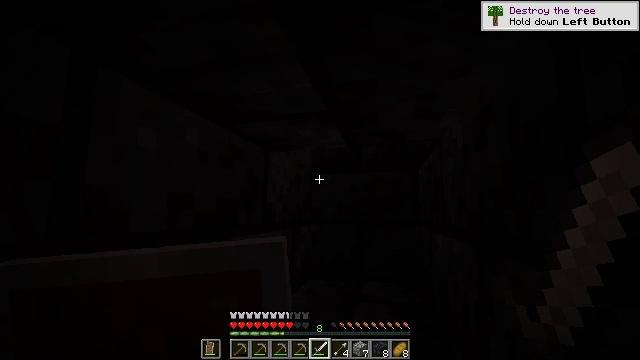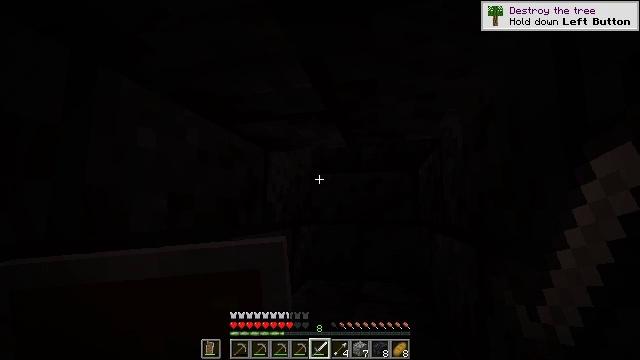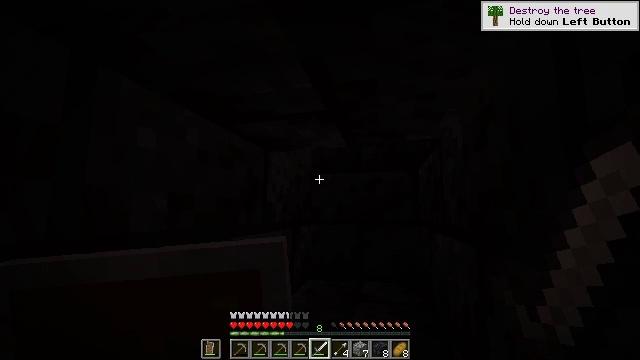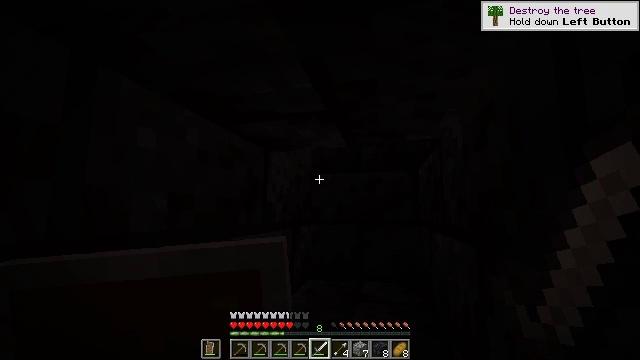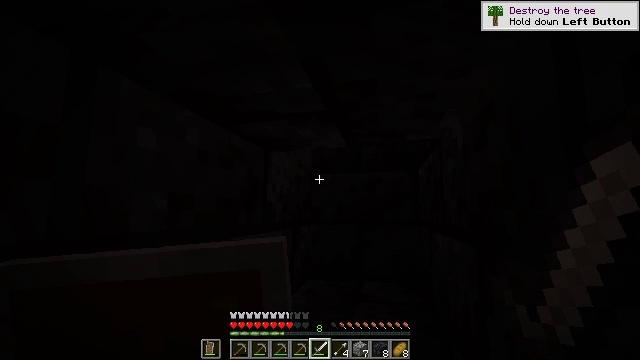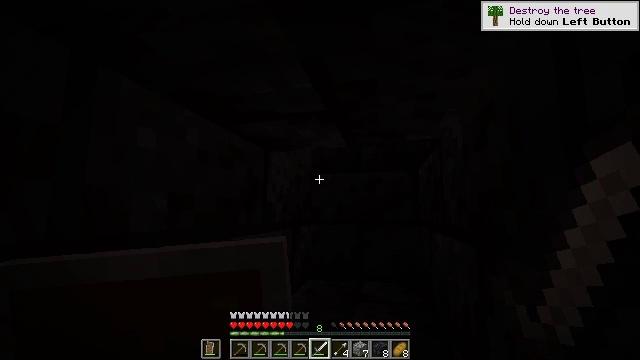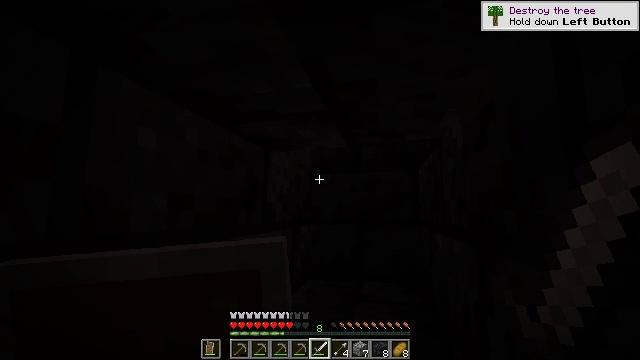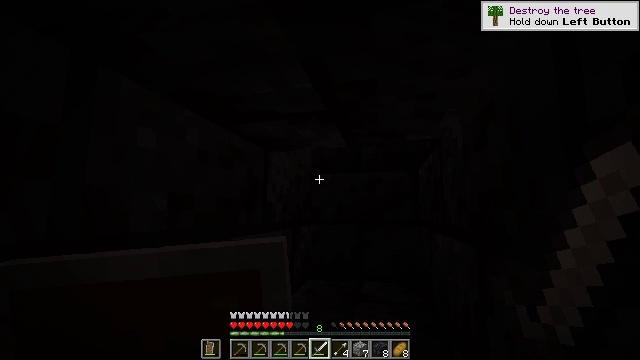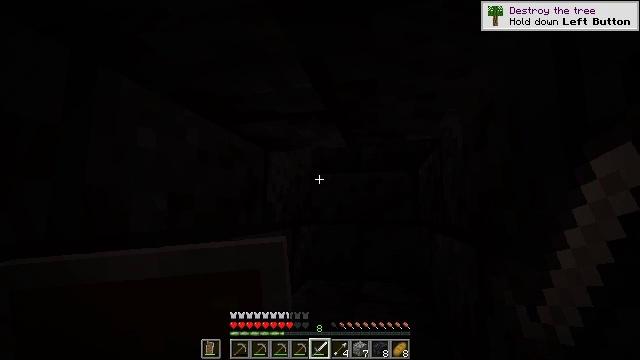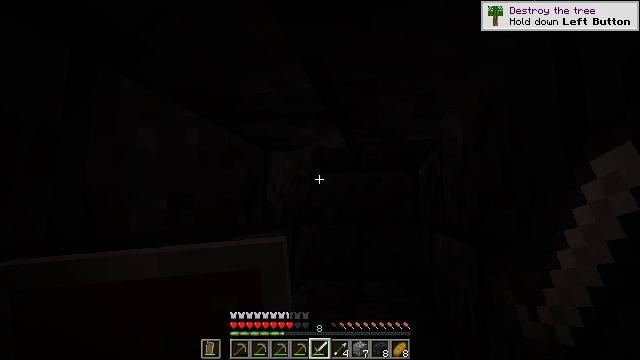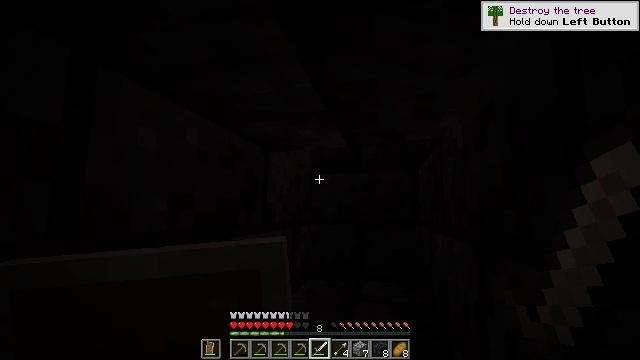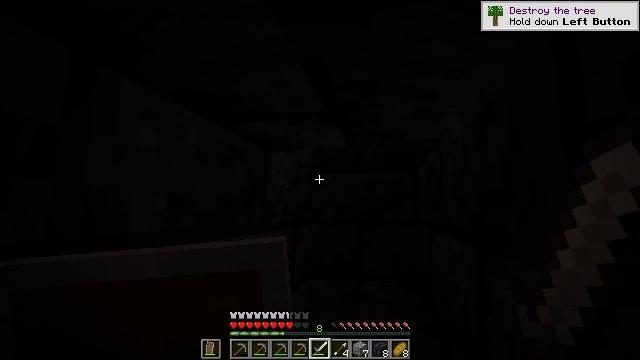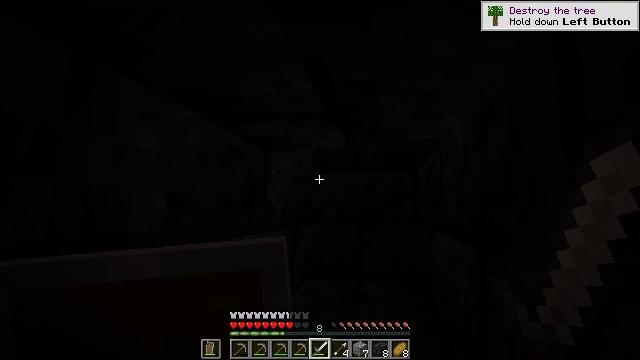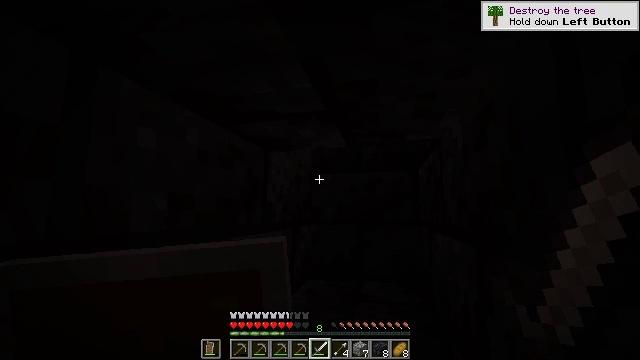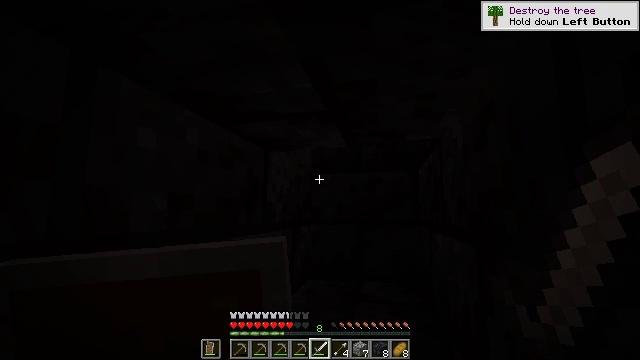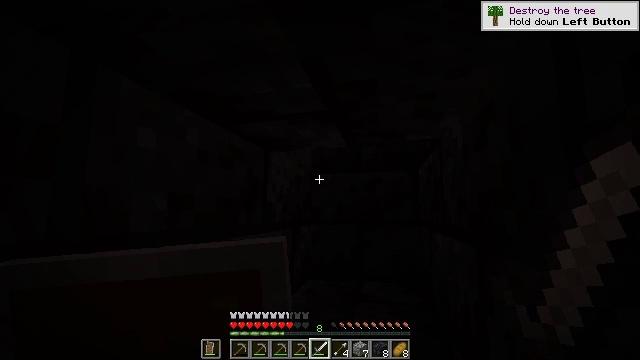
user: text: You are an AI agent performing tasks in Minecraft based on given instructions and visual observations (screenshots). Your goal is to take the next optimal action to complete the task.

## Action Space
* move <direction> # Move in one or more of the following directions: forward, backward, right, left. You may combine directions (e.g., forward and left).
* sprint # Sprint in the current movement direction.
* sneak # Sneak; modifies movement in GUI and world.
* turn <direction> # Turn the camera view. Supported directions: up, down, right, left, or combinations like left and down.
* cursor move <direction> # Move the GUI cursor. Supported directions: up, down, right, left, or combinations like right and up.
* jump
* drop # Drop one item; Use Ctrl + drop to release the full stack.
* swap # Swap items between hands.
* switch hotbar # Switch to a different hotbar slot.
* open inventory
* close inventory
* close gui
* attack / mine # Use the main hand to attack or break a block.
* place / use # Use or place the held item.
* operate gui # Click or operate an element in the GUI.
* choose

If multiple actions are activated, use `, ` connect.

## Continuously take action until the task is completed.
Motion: motion action
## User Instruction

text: Recycle the polished blackstone brick stairs from the build.
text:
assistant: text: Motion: no_op
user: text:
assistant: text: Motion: no_op
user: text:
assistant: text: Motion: no_op
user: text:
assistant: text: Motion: no_op
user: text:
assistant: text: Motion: no_op
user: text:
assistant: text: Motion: no_op
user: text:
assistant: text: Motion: no_op
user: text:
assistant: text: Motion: no_op
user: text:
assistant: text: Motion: no_op
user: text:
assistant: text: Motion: no_op
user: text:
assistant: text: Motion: no_op
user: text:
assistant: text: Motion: no_op
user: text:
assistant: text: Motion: no_op
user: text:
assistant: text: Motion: no_op
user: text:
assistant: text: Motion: no_op
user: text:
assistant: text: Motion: no_op
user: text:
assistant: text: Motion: no_op
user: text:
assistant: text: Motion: no_op
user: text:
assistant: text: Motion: no_op
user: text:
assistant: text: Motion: no_op
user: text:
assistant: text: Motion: no_op
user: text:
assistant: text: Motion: no_op
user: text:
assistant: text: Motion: no_op
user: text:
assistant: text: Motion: no_op
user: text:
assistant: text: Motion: no_op
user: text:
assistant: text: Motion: no_op
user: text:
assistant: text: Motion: no_op
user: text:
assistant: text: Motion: no_op
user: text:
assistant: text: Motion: no_op
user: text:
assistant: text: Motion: no_op